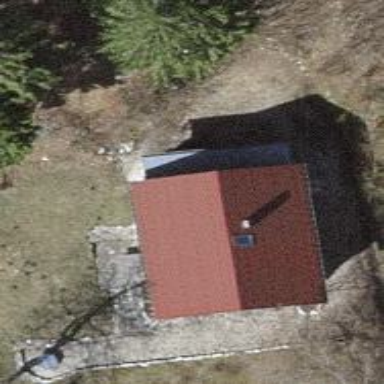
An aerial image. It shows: Simple house.